【题型】解答题　【知识点】解析几何　【难度】easy
如图，在平面直角坐标系中，$O$ 为原点，已知抛物线 $\Gamma: y = x^2$ 的焦点为 $F$，点 $A$ 的坐标为 $(1,2)$。

\vspace{0.5em}

(1) 若点 $E$ 在 $\Gamma$ 上，且 $|OE| = \sqrt{2}$，求点 $E$ 的坐标；

\vspace{0.5em}

(2) 若 $P$ 是 $\Gamma$ 上的任意一点，求 $|AP|^2 + |PF|^2$ 的最小值；

\vspace{0.5em}

(3) 过点 $A$ 的动直线与抛物线 $\Gamma$ 交于 $B$、$C$ 两点，过点 $B$、$C$ 分别作 $\Gamma$ 的切线，切线交点为 $D$，求证：点 $D$ 的轨迹是一条直线。
【解答】
\textbf{【解】}

(1) 由题设，令 $E(x,x^2)$，则 $|OE| = \sqrt{x^2 + x^4} = \sqrt{2}$，即 $x^4 + x^2 - 2 = 0$，因式分解得 $(x^2 + 2)(x^2 - 1) = 0$，
所以 $x^2 = 1$，即 $x = 1$ 或 $x = -1$，故 $E(1,1)$ 或 $E(-1,1)$。

(2) 若 $PG$ 垂直抛物线 $\Gamma$ 的准线 $y = -\frac{1}{4}$ 于 $G$，由抛物线的定义知 $|PG| = |PF|$。
所以 $|AP| + |PF| = |AP| + |PG| \geq |AG|$，当且仅当 $A, P, G$ 三点共线时取等号。
又 $A$ 到抛物线 $\Gamma$ 的准线的距离 $|AG|$ 最小为 $2 - \left(-\frac{1}{4}\right) = \frac{9}{4}$，
所以 $|AP| + |PF|$ 的最小值为 $\frac{9}{4}$。

(3) 由题设，直线 $BC$ 的斜率一定存在，设 $BC: y - 2 = k(x - 1)$，$B(x_1,y_1)$，$C(x_2,y_2)$。
而 $y' = 2x$，则过 $B$ 的切线斜率为 $2x_1$，对应切线为 $y - y_1 = 2x_1(x - x_1)$，即 $y = x_1(2x - x_1)$。
同理过 $C$ 的切线为 $y - y_2 = 2x_2(x - x_2)$，即 $y = x_2(2x - x_2)$。

联立
\[
\begin{cases}
y = x_1(2x - x_1) \\
y = x_2(2x - x_2)
\end{cases}
\]
可得 $2x_1x - x_1^2 = 2x_2x - x_2^2$，整理得 $2x(x_1 - x_2) = x_1^2 - x_2^2$，
由题意 $x_1 \neq x_2$，则 $x_D = \frac{x_1 + x_2}{2}$，$y_D = x_1x_2$。

联立
\[
\begin{cases}
y - 2 = k(x - 1) \\
y = x^2
\end{cases}
\]
得 $x^2 - kx + k - 2 = 0$，且 $\Delta = k^2 - 4(k - 2) = (k - 2)^2 + 4 > 0$，
所以 $x_1 + x_2 = k$，$x_1x_2 = k - 2$，则 $x_D = \frac{k}{2}$，$y_D = k - 2$。

显然点 $D$ 在直线 $y = 2x - 2$，即 $2x - y - 2 = 0$ 上，得证。

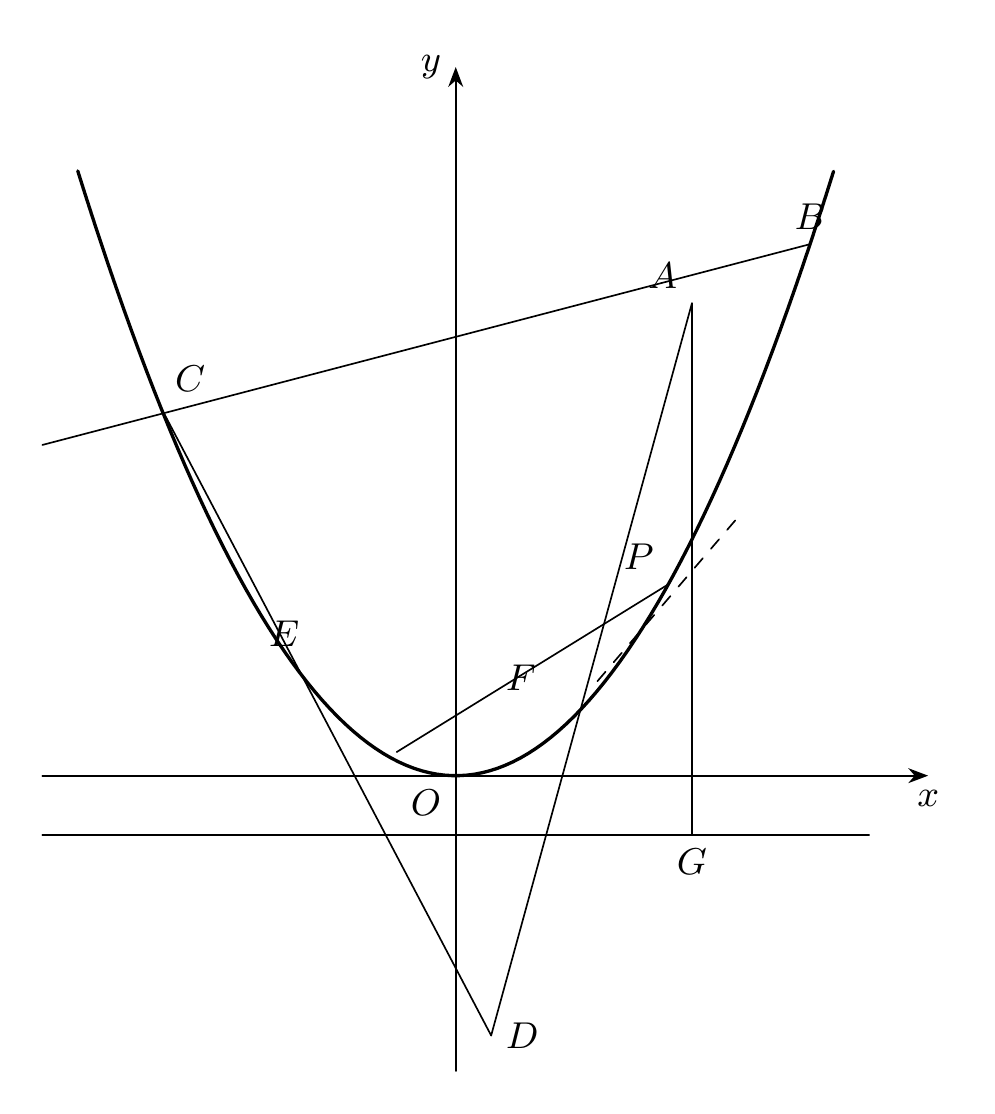